Field crop: maize
Growth stage: 2
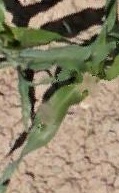
Species: maize